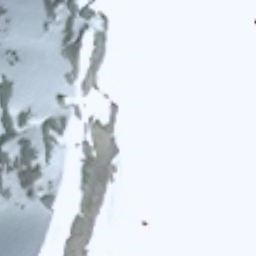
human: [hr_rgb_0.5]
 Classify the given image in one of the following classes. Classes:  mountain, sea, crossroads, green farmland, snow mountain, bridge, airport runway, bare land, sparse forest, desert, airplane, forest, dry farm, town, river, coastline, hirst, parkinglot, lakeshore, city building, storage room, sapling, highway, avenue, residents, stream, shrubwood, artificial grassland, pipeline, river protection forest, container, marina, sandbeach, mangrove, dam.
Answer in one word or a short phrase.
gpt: snow mountain